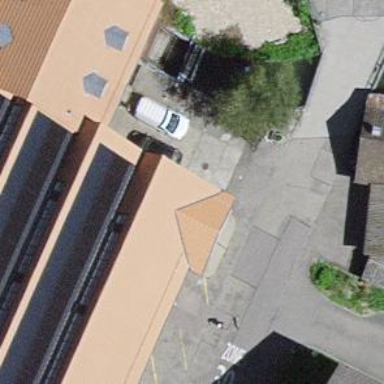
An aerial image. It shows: Veterinary facility.